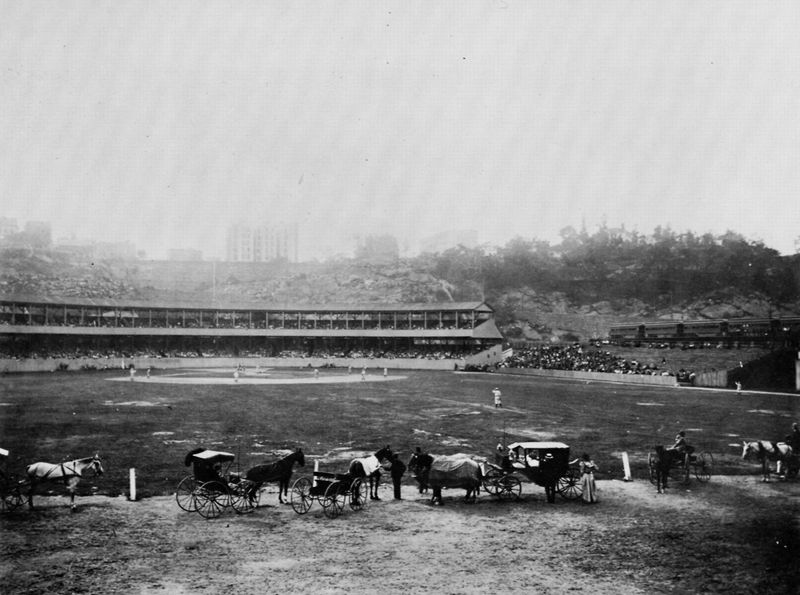
Titel: Polofeld
Künstler: Amerikanischer Photograph
Schlagwörter: dunkel, himmel, kopf, mann, schatten, wasser, bäume, frauen, landschaft, menschen, stadt, frau, grau, hell, hintergrund, licht, säulen, dach, gebäude, rasen, weg, wiese, weit, ebene, feld, felder, hügel, brücke, flach, personen, pferde, räder, beine, tribüne, zuschauer, nebel, einspänner, kutsche, kutschen, platz, rand, wagen, arena, foto, fotografie, regen, diesig, neblig, linie, schwarzweiss, rennen, kutscher, deichsel, schimmel, photo, hellgrau, pferderennen, eisenbahn, pferdekutschen, zerstört, planen, stadion, decken, rennbahn, spielfeld, dunstig, gespanne, depot, satteldecken, baseball